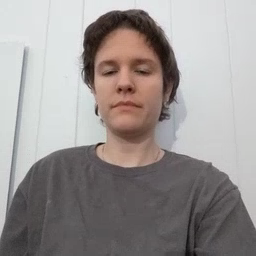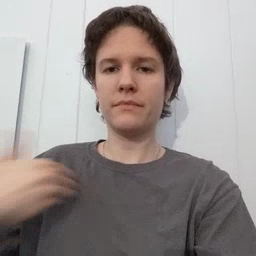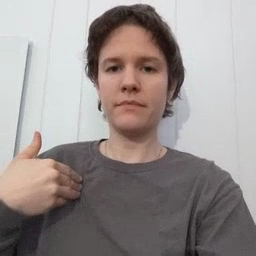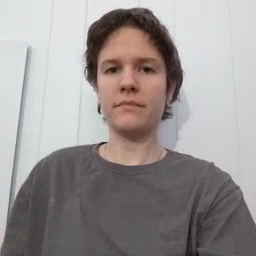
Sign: have